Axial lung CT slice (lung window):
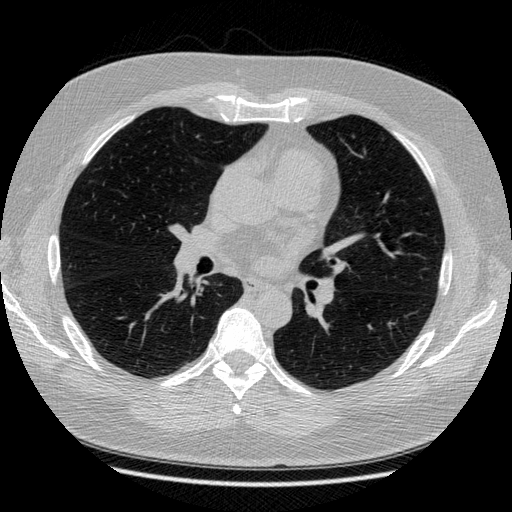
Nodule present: no